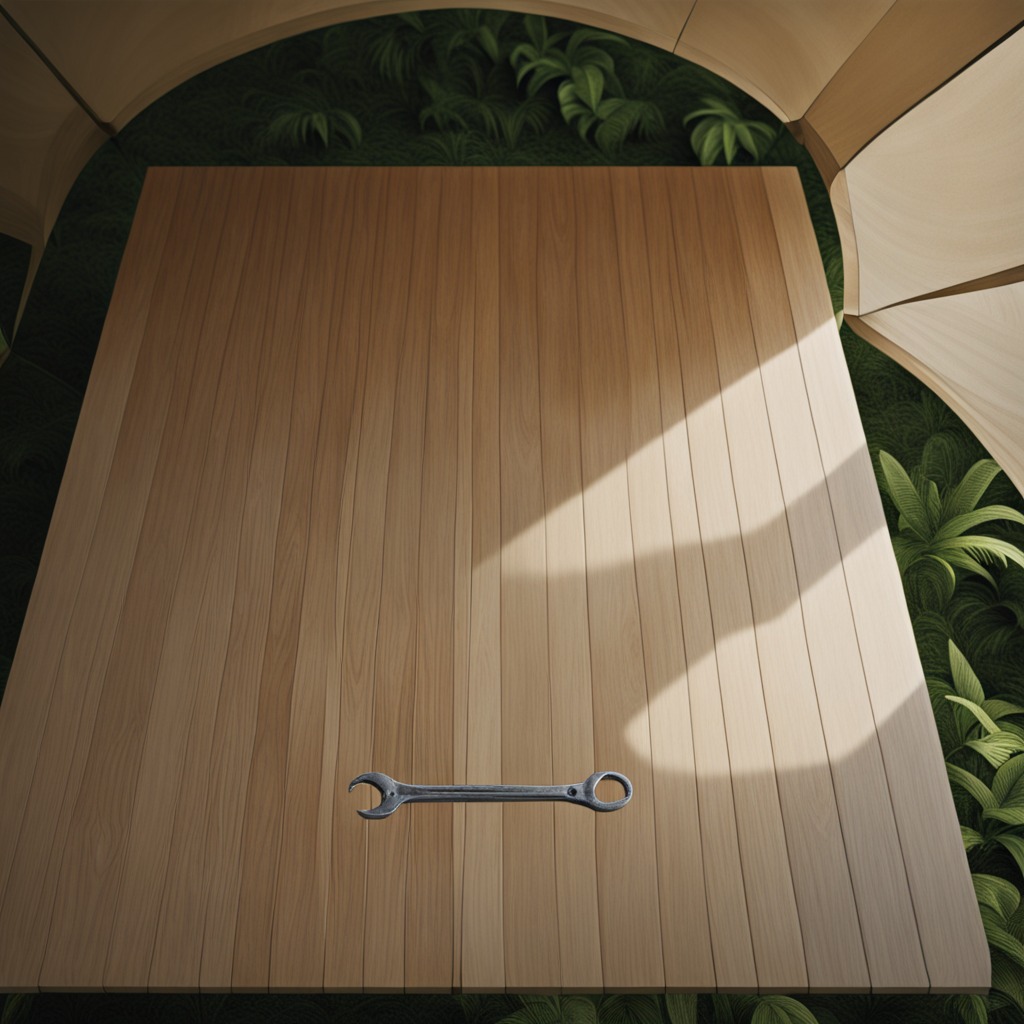
An wrench is lying on a clean wooden table inside a jungle field workshop tent.